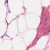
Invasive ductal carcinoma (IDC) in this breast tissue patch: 0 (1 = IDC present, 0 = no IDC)